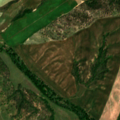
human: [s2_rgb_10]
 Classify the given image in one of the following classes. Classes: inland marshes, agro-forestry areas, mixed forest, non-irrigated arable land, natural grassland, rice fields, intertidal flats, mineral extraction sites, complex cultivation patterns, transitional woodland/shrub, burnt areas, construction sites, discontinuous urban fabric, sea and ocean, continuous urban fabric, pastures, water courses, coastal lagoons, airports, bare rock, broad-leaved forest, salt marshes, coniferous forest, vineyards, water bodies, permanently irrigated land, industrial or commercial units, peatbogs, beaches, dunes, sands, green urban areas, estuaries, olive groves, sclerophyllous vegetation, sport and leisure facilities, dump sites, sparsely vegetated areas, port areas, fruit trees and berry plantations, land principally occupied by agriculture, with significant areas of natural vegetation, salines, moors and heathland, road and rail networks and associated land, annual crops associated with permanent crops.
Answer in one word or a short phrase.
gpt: continuous urban fabric